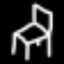
Label: chair